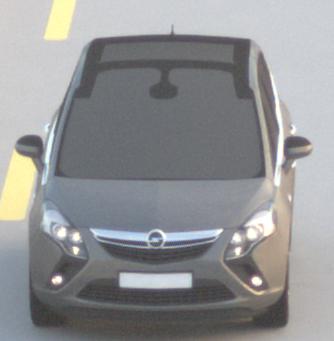
Make: Opel
Model: Zafira Tourer 1.8
Detailed model: Zafira (C) Tourer
Model produced from: 2012/01
Model produced until: 2015/06
Doors: 5
Color: gray
Road condition: dry road
Daytime: sunrise or sunset
Contrast: low contrast